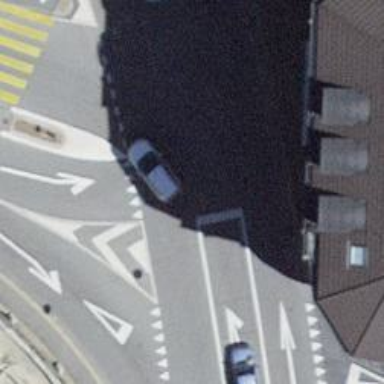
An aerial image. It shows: Road with traffic signals.